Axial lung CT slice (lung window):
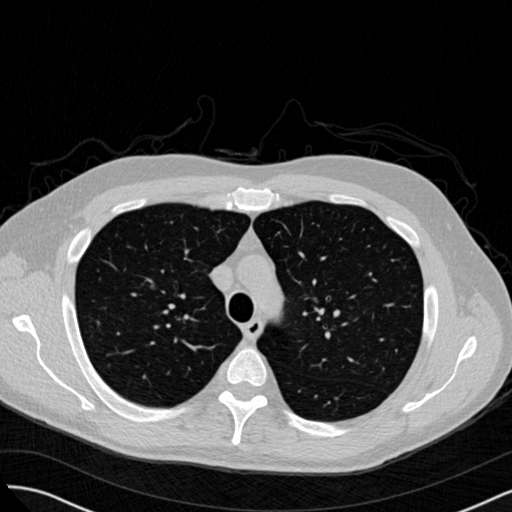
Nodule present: no